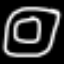
Label: donut